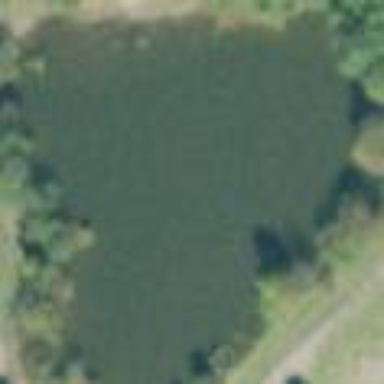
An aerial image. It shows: Peaceful pond surrounded by nature.